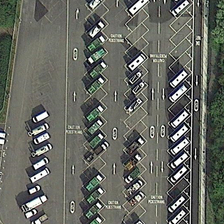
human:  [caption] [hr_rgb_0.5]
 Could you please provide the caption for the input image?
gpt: four rows of cars in different sizes are in a parking lot between two rows of green trees .

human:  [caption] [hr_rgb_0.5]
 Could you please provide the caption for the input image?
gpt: four rows of cars in different sizes are in a parking lot between two rows of green trees .

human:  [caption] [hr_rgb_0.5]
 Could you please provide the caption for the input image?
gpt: four rows of cars in different sizes are in a parking lot between two rows of green trees .

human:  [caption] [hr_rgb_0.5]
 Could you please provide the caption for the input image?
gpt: four rows of cars in different sizes are in a parking lot between two rows of green trees .

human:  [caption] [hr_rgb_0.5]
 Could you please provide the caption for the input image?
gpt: four rows of cars in different sizes are in a parking lot between two rows of green trees .